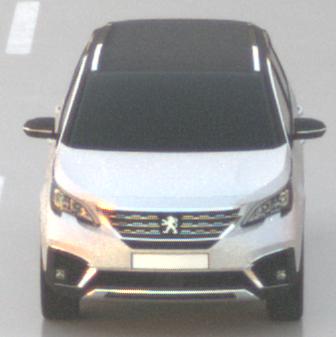
Make: Peugeot
Model: 5008 1.2 PureTech 130 Active
Detailed model: 5008 (II) (03/17 - 09/20)
Model produced from: 2017/03
Model produced until: 2018/07
Doors: 5
Color: white
Road condition: wet road
Daytime: sunrise or sunset
Contrast: medium contrast